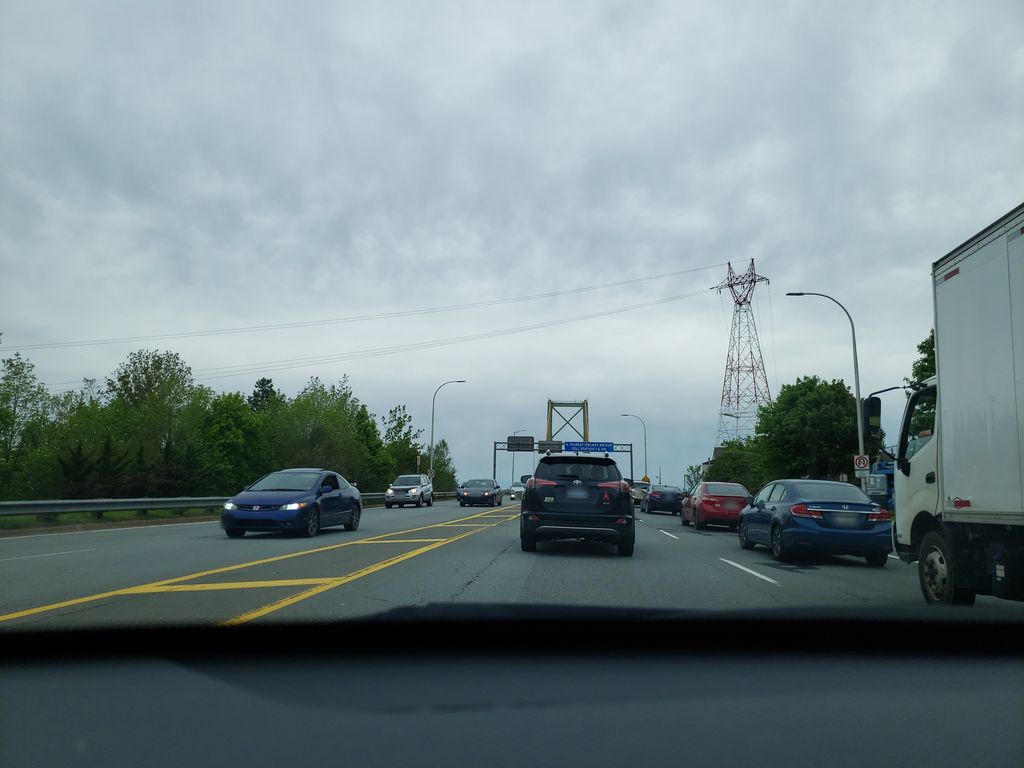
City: halifax